Chest X-ray:
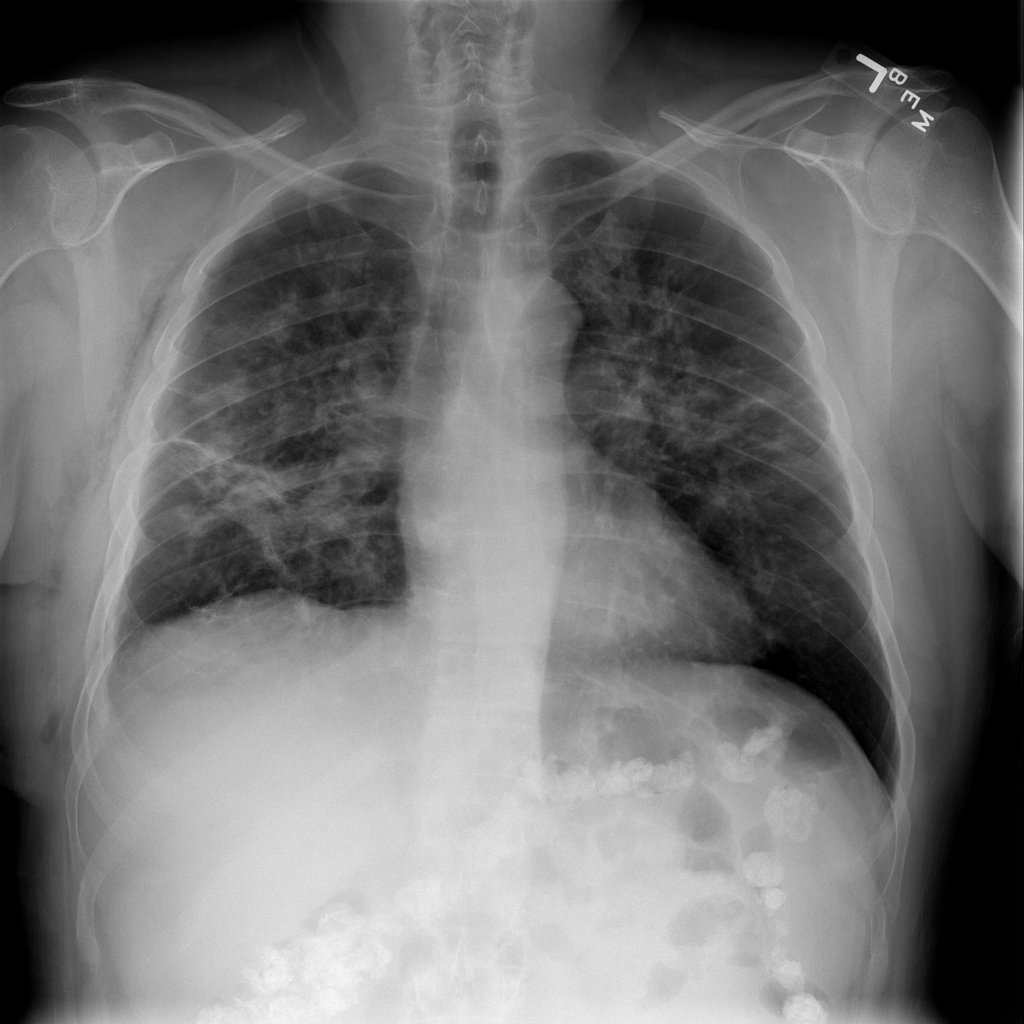
Findings: Consolidation, Pleural Thickening
No abnormal finding: no